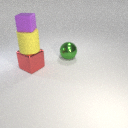
large yellow rubber cylinder above large red metal cube